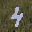
Label: 4